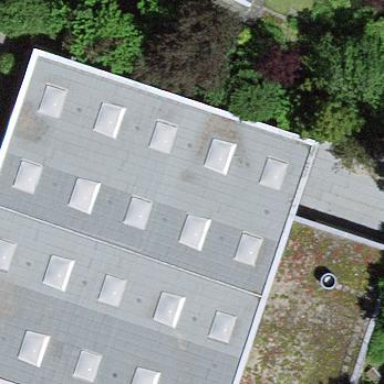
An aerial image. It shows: Gym building.